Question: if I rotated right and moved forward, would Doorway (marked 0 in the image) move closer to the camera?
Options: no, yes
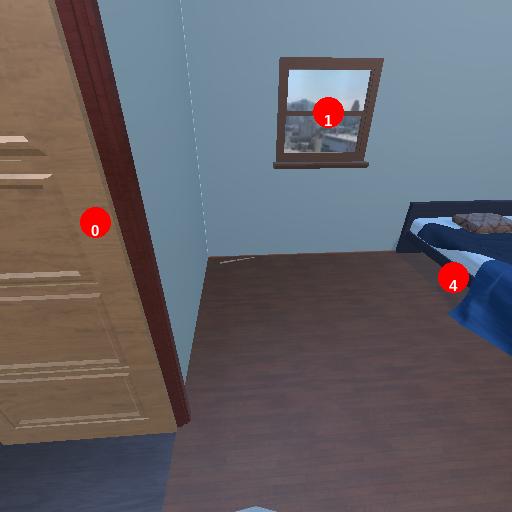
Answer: no